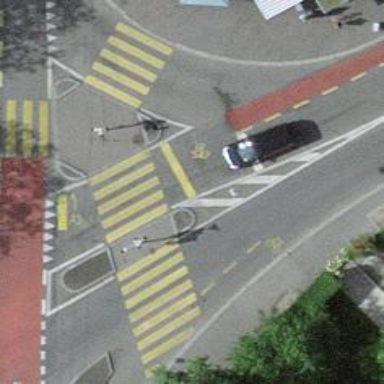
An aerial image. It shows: Paved footway with traffic signals at the crossing.